Contrast-enhanced CT slice 45 of 99
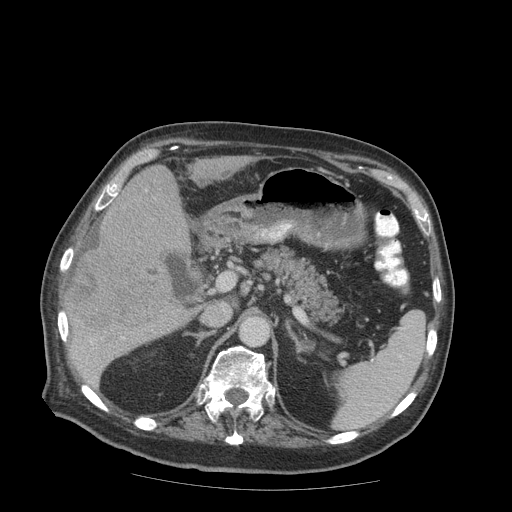
Segmented voxel counts for this case:
Liver: 965323 voxels
Tumor mass: 460753 voxels
Portal vein: 5807 voxels
Abdominal aorta: 7943 voxels